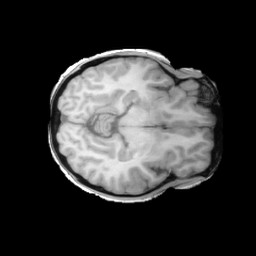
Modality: T1w
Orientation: axial
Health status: ill
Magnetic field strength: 3 T